Aerial crown-view tile of a tropical tree (Barro Colorado Island, Panama), acquired 20241014:
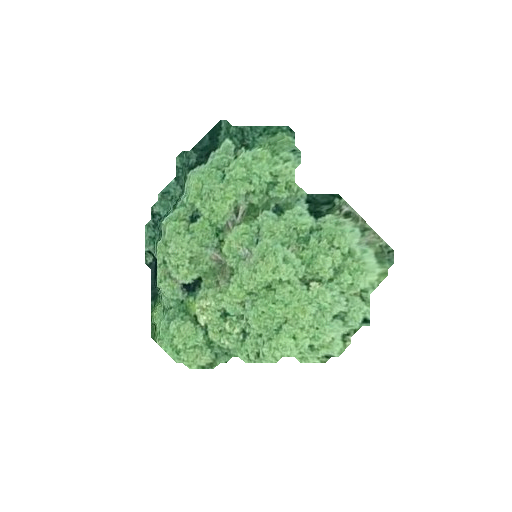
Species: Aspidosperma desmanthum
GBIF accepted scientific name: Aspidosperma desmanthum
Crown area: 67.229 m²